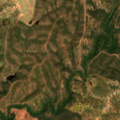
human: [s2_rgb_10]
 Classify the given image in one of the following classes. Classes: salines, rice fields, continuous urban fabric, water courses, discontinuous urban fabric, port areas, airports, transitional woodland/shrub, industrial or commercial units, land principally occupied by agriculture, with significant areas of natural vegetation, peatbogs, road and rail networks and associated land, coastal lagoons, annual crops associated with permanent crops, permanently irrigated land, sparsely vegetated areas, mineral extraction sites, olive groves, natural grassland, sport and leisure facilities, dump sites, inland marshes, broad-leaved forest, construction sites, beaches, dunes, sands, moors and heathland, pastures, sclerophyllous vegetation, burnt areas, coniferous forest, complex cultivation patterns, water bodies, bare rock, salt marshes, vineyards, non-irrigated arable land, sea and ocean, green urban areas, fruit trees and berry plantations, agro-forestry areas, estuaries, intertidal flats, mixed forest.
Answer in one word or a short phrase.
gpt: continuous urban fabric